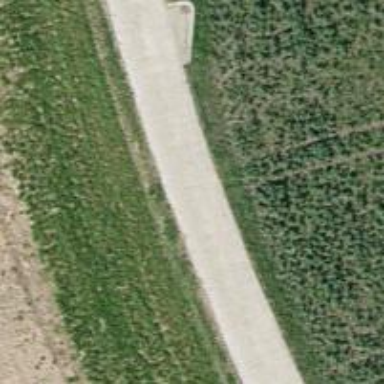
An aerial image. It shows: Well-maintained track road of grade 1.